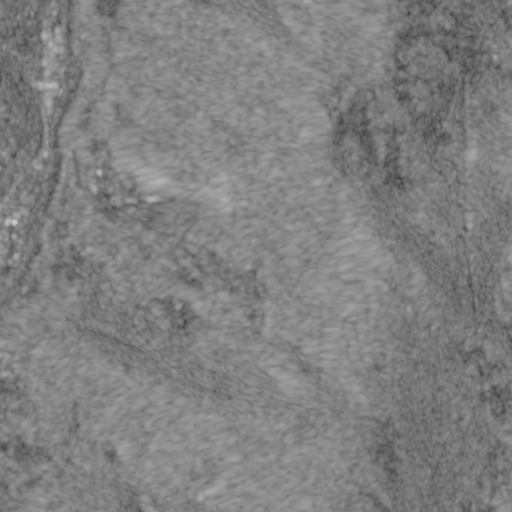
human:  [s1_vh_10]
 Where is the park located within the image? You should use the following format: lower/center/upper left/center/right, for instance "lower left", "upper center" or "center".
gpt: The park is located in the upper left of the image.
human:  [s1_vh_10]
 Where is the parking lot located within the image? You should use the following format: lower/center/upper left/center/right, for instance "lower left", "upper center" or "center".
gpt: The parking lot is located in the center left of the image.
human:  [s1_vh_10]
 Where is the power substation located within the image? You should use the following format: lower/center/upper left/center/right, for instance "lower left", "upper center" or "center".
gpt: The power substation is located in the upper left of the image.
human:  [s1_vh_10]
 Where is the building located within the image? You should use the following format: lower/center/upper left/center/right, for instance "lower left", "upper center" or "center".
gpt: There is no building in the image.

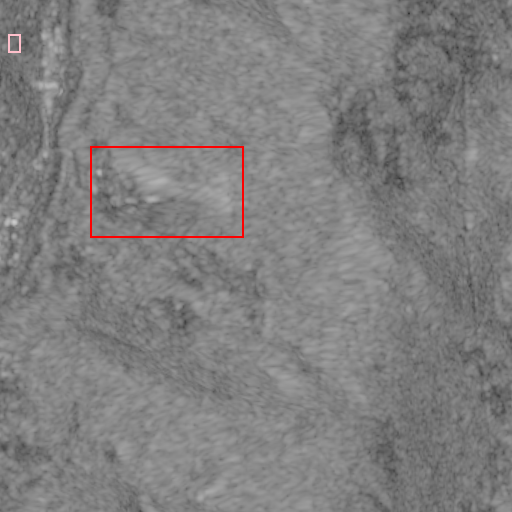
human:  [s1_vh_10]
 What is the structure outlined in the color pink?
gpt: The structure outlined in pink is a crop field.
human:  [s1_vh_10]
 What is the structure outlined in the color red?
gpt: The structure outlined in red is a quarry.
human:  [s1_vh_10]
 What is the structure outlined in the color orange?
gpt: There is no orange outline.